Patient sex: F
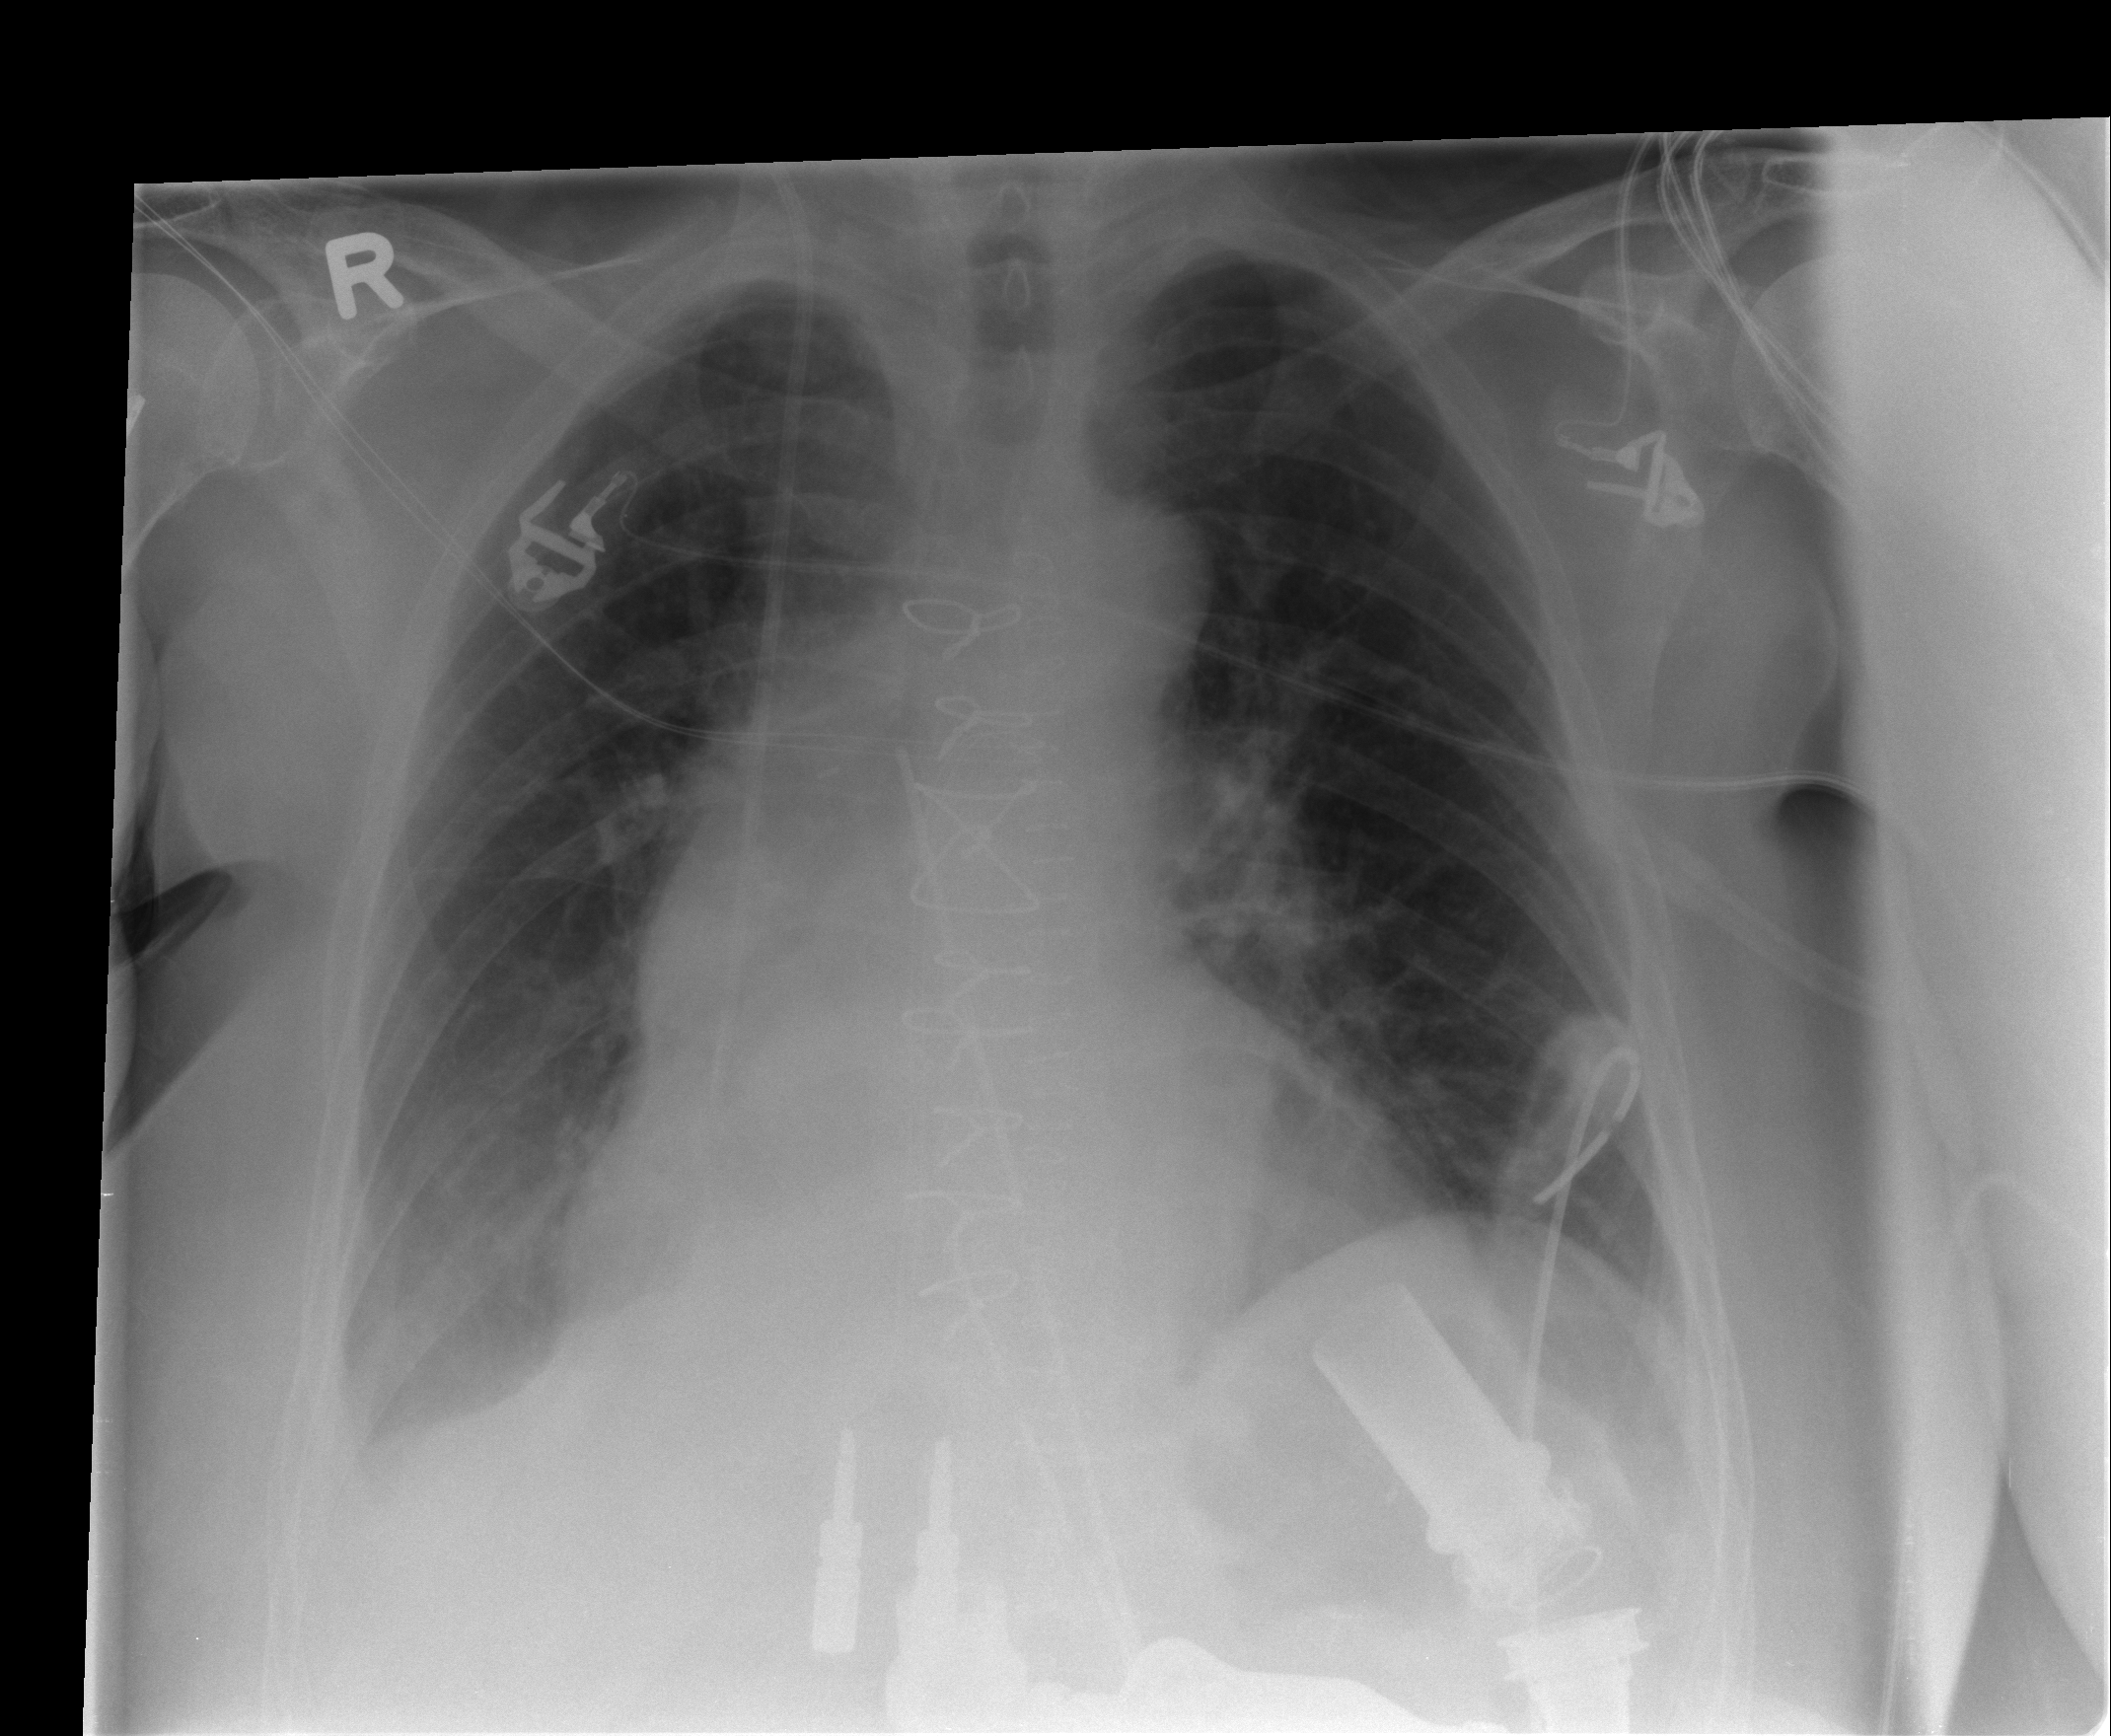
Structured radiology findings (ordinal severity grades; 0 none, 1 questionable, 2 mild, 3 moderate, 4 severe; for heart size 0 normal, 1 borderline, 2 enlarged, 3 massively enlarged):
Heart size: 0
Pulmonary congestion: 0
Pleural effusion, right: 1
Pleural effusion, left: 0
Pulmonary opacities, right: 0
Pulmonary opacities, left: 0
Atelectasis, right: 0
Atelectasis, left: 1